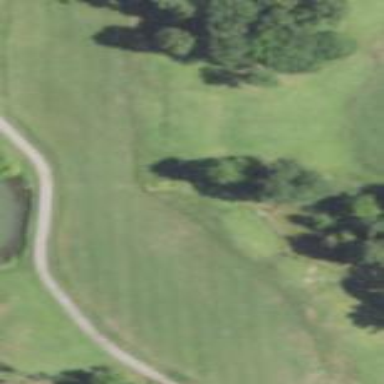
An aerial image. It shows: Golf fairway surrounded by grass.